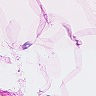
Metastatic tissue present: no